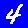
Digit: 4